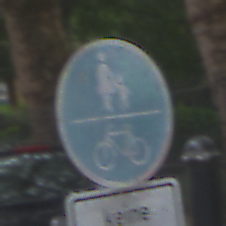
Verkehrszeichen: GemeinsamerGehUndRadweg
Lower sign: HinweisDurchVerbaleAngabe4
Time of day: MorningAfternoon
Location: Outdoor (Urban)
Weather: Overcast
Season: NotSpecified
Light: Natural